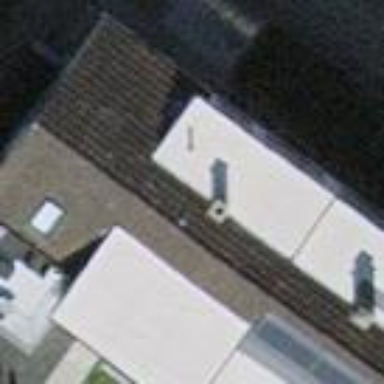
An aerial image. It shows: Building with apartments featuring tiled roof.